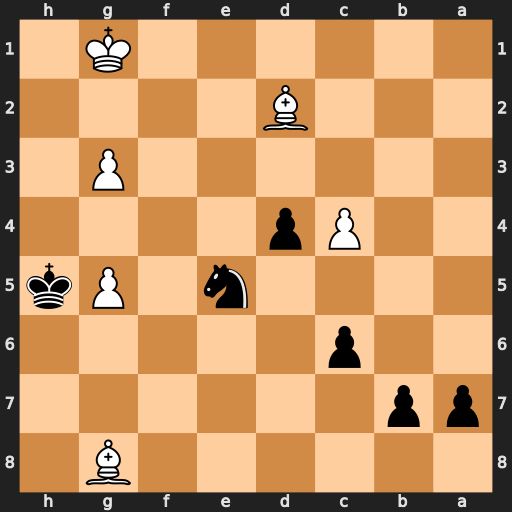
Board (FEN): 6B1/pp6/2p5/4n1Pk/2Pp4/6P1/3B4/6K1
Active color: b
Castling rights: -
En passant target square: -
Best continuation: Nf3+ Kf2 Nxd2